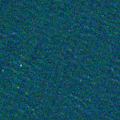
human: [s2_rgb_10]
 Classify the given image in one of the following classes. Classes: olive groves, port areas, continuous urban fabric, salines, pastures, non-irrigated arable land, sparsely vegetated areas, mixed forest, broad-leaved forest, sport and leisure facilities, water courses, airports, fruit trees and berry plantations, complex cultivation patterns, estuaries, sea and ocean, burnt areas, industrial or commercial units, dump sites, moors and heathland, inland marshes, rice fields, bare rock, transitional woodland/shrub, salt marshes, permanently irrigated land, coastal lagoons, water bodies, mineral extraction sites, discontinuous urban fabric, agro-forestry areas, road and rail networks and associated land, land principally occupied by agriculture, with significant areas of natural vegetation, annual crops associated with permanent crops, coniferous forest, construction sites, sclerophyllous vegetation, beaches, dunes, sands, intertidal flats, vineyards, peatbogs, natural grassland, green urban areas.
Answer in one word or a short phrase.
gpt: sea and ocean